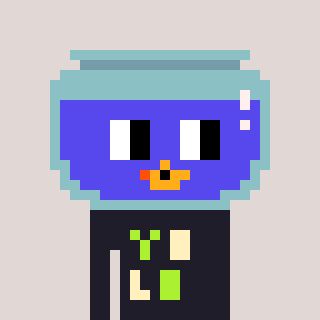
a pixel art character with square blue glasses, a goldfish-shaped head and a grayscale-colored body on a warm background